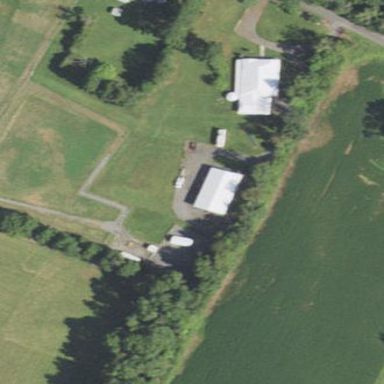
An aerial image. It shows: Farmyard area.